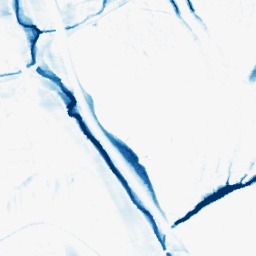
Category: morphological
Decomposition family: morphological_ellipse
Decomposition parameters: operation: closing
width: 10
height: 30
Upsampling method: regularized
Upsampling parameters: scale: 2
lambda_reg: 0.01
Upsampling scale: 2